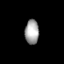
Tissue: prostate
Cell type: T cells
Senescence score: 0.264
Nuclear area (px): 331
Mean DAPI intensity: 166.571